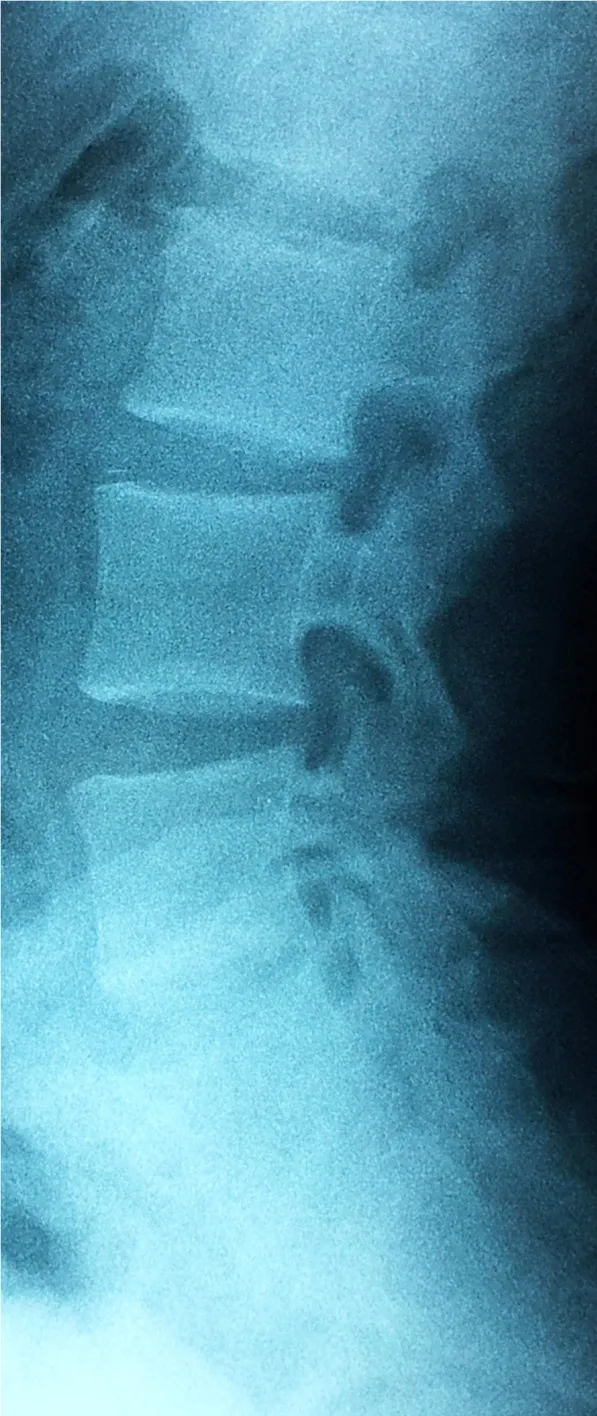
Plain X-ray of lumbar spine showing squaring of the lumbar vertebrae.
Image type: radiology (x_ray)